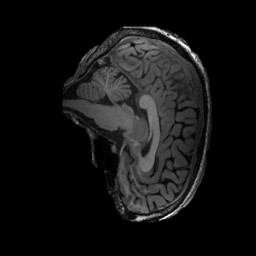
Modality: T1w
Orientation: sagittal
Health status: ill
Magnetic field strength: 3 T